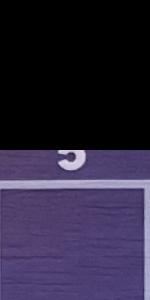
Label: Empty